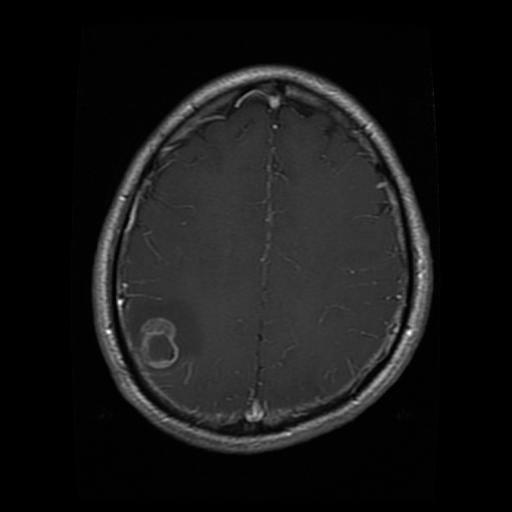
Label: glioma